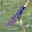
Label: 1